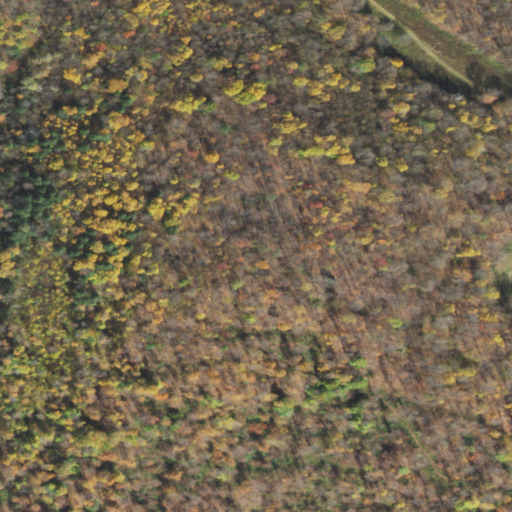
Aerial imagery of mountain in Pennsylvania named Davidson Hill containing deciduous forest, mixed forest, woody wetlands, and pasture